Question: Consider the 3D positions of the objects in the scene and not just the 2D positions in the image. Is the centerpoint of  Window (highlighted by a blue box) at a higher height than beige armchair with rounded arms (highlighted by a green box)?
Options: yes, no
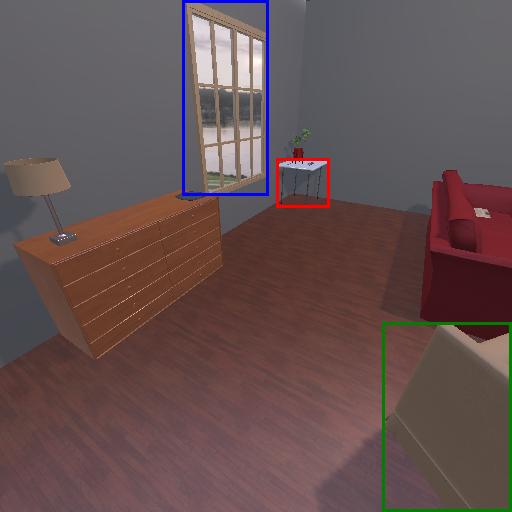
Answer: yes